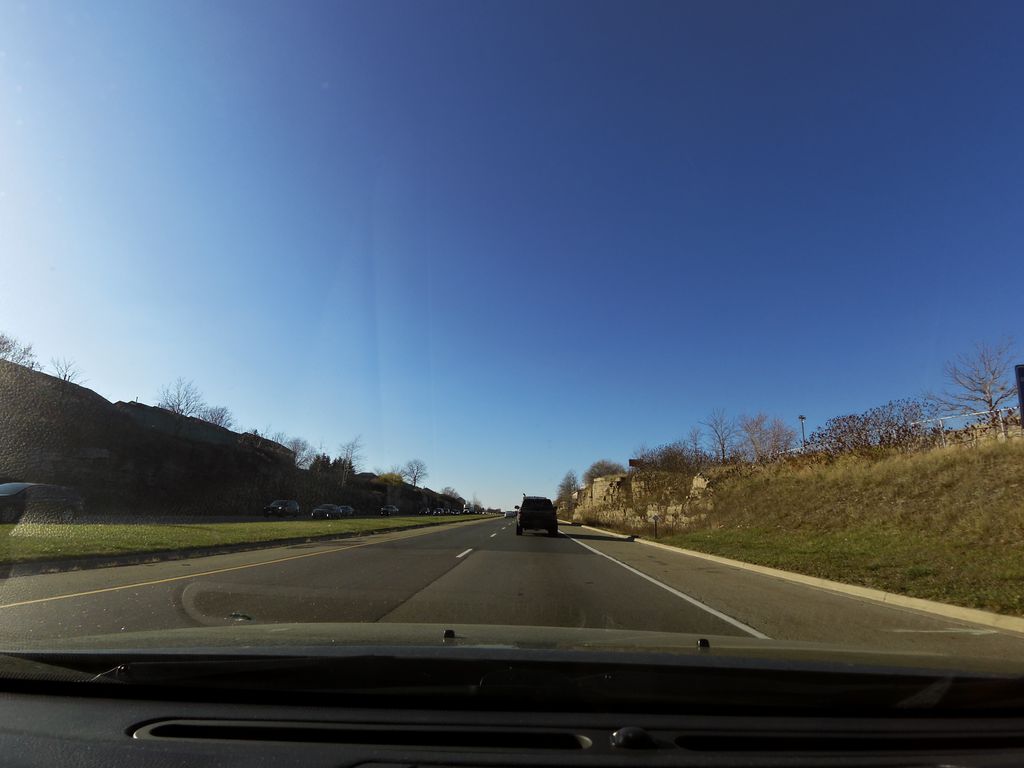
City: hamilton